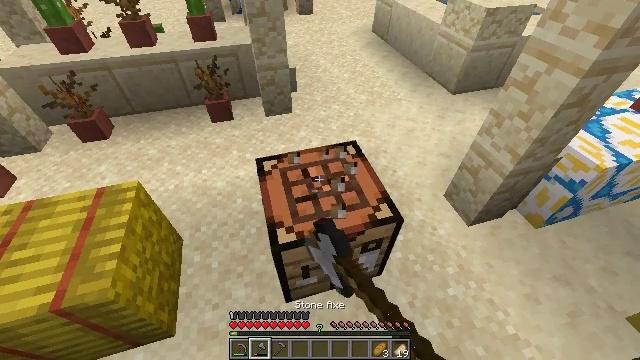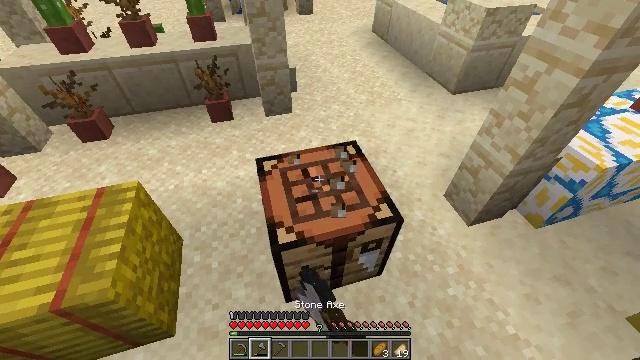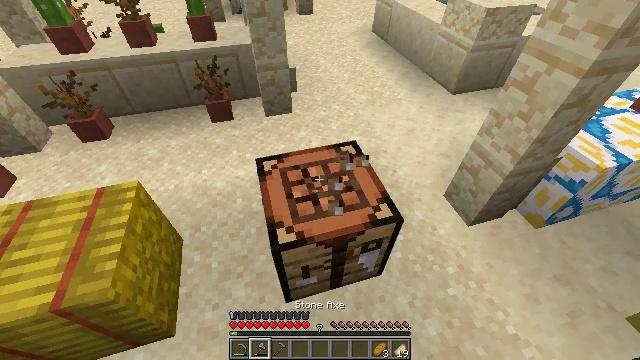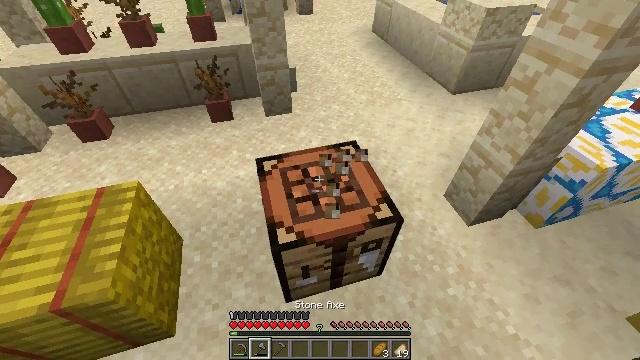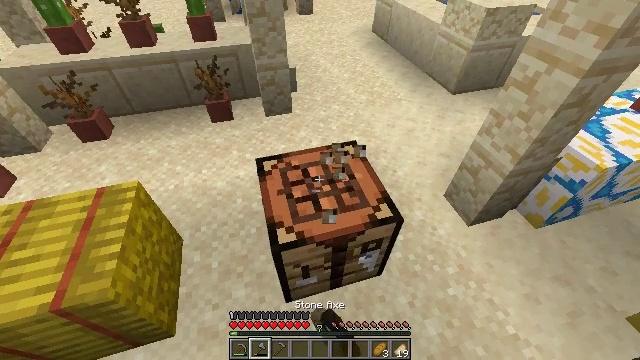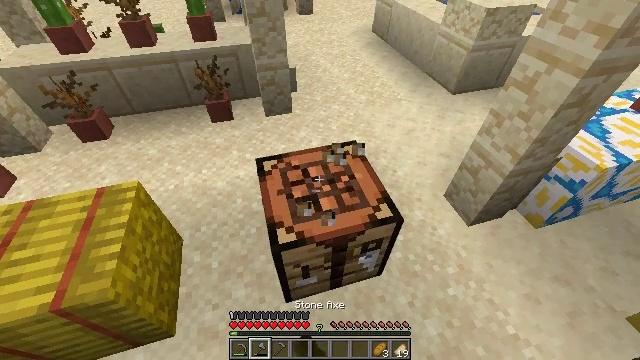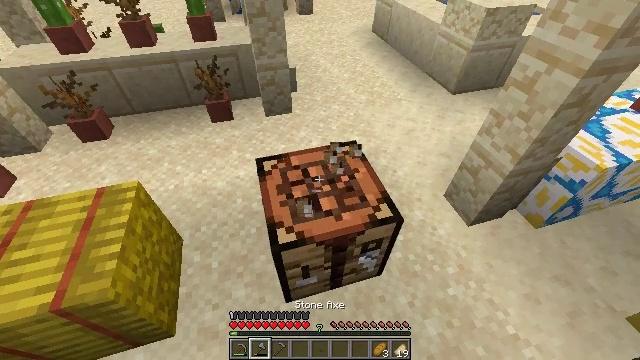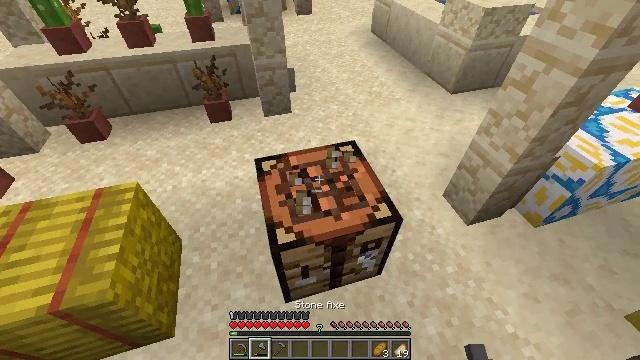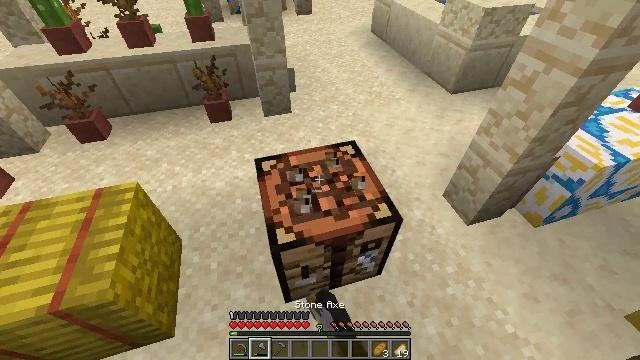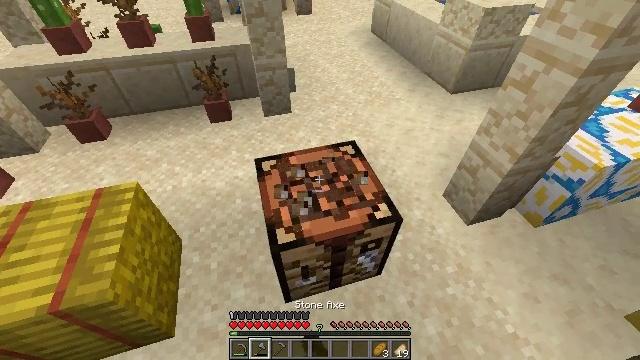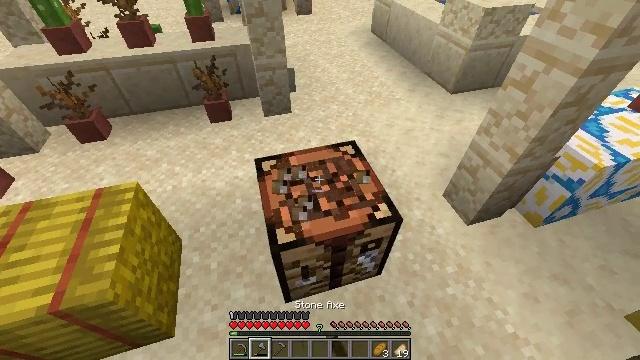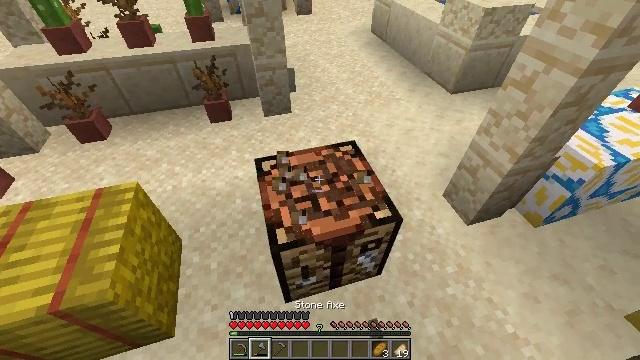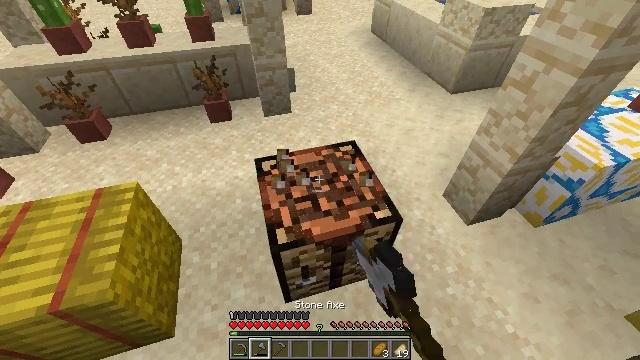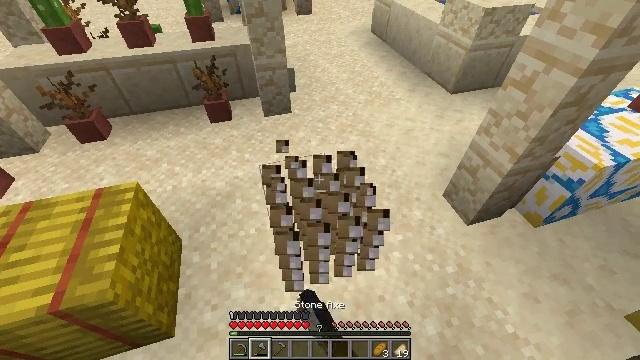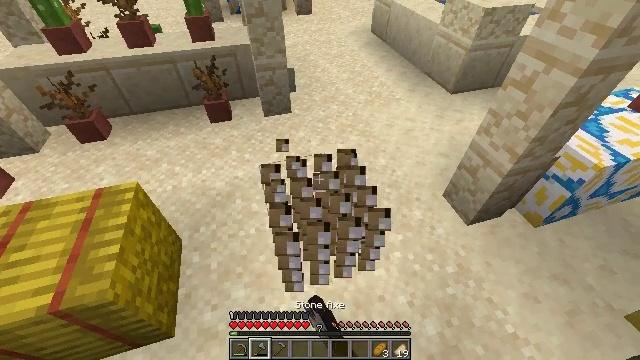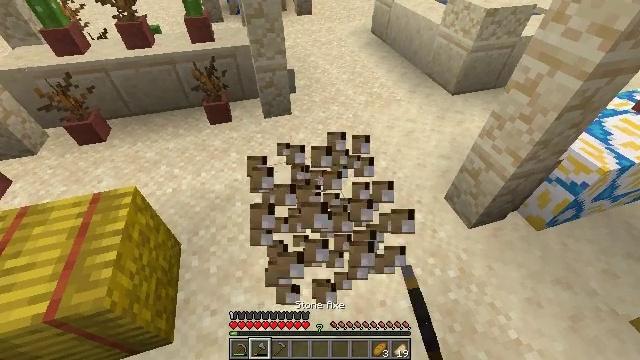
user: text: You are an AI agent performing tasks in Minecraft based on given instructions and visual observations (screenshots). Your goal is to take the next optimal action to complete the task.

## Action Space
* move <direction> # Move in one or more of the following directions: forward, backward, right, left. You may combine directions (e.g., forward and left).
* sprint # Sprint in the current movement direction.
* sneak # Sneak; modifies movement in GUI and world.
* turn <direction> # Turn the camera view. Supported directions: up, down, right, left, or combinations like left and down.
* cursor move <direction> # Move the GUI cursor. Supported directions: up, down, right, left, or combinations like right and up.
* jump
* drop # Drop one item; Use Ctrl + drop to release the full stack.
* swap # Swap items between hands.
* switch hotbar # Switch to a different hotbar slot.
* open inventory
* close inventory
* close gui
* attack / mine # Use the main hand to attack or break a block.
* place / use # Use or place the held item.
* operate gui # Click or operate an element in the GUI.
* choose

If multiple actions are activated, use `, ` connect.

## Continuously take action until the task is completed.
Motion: motion action
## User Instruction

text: Put back the crafting table.
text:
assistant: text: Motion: attack / mine
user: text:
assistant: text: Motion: attack / mine
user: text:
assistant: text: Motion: attack / mine
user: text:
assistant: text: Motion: attack / mine
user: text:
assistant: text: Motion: attack / mine
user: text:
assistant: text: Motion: attack / mine
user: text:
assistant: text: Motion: attack / mine
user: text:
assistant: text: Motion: attack / mine
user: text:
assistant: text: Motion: attack / mine
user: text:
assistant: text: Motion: attack / mine
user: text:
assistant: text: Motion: attack / mine
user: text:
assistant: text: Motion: attack / mine
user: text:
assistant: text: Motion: attack / mine
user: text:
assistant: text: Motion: attack / mine
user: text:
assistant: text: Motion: move forward, attack / mine
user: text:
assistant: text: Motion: move forward
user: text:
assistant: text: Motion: move forward
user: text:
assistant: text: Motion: no_op